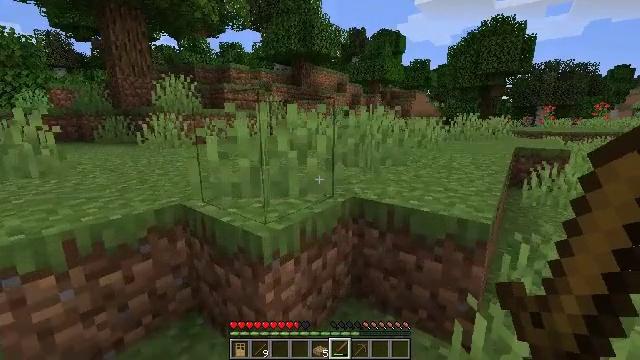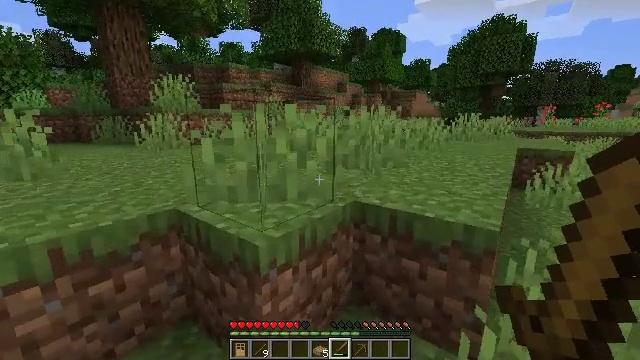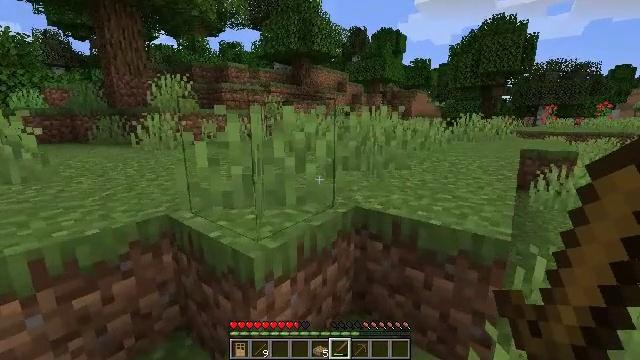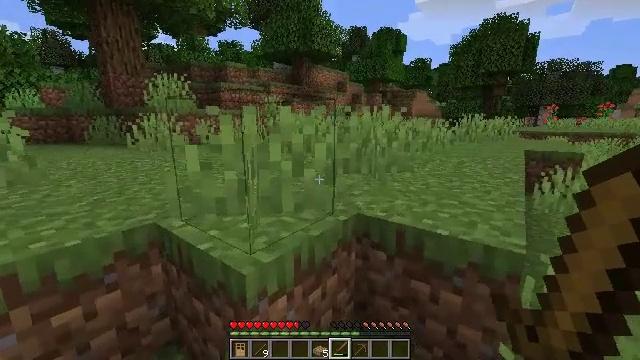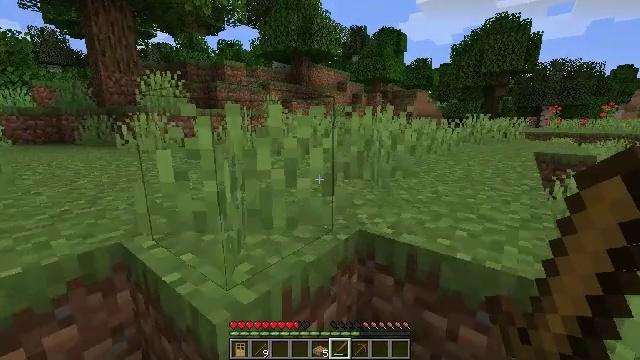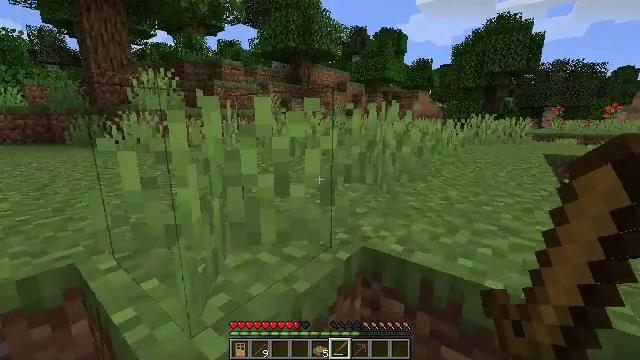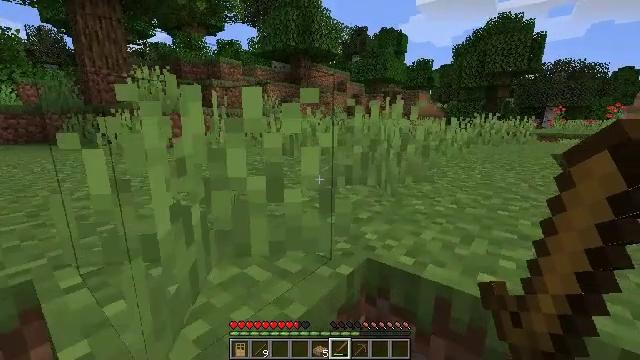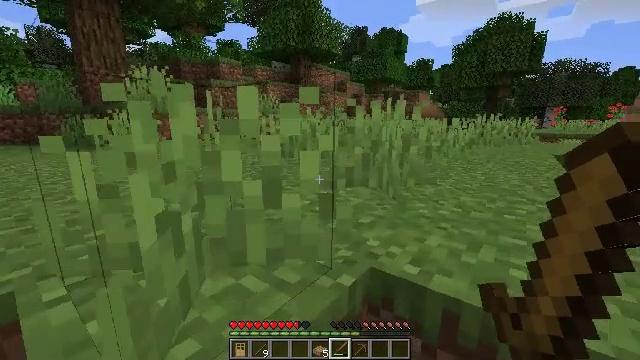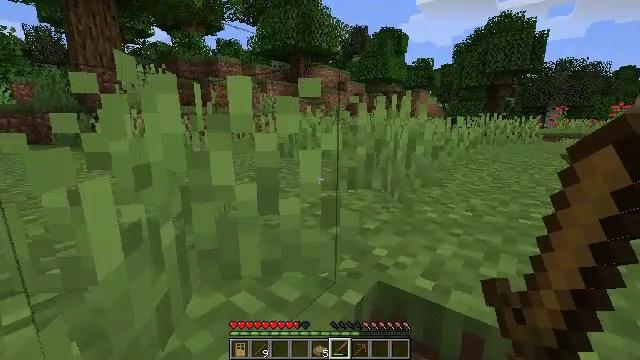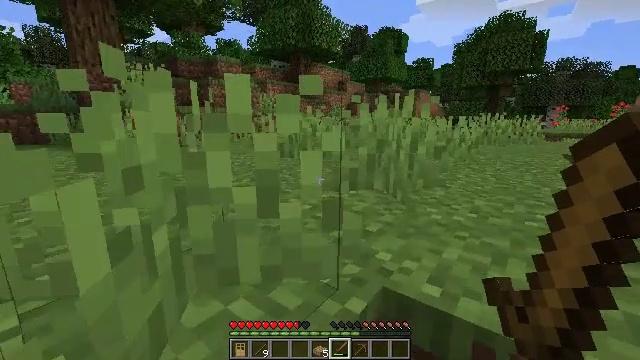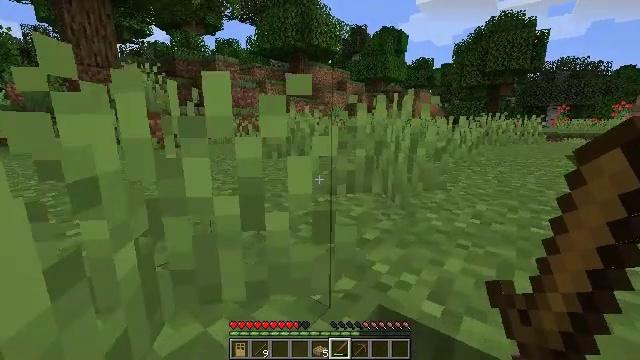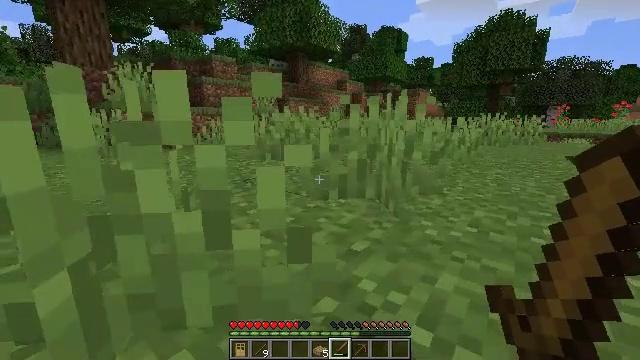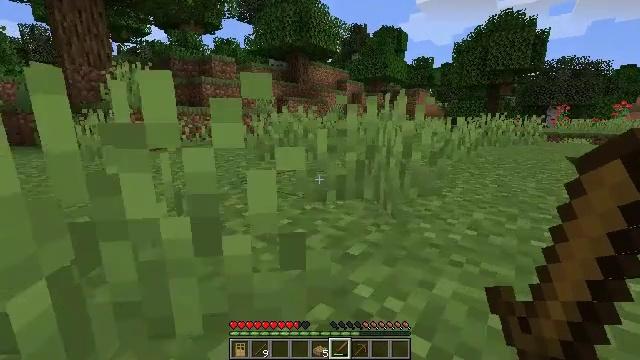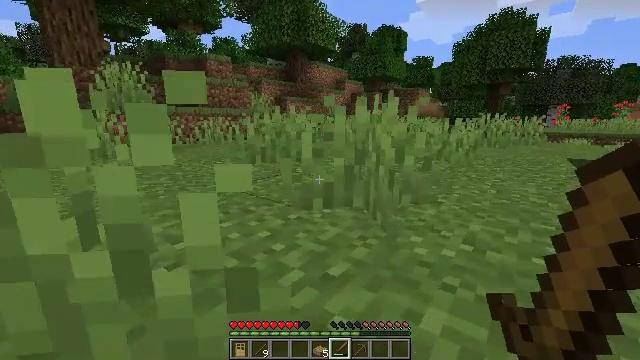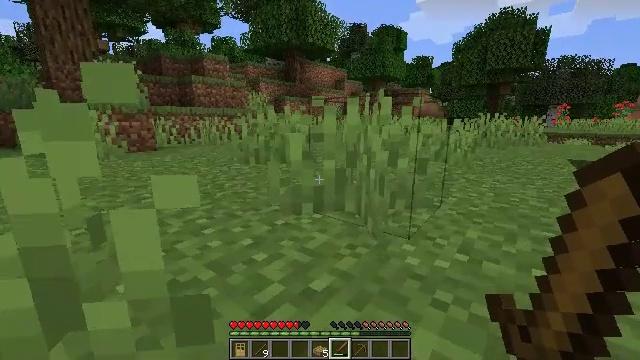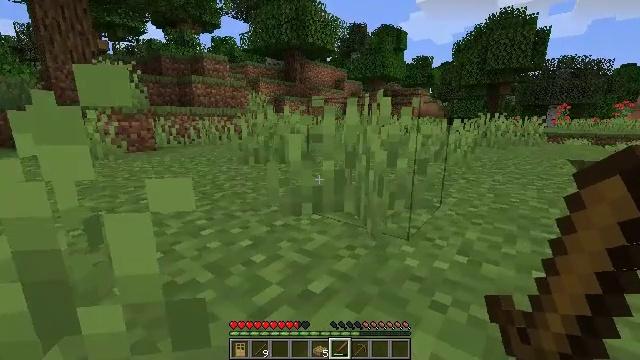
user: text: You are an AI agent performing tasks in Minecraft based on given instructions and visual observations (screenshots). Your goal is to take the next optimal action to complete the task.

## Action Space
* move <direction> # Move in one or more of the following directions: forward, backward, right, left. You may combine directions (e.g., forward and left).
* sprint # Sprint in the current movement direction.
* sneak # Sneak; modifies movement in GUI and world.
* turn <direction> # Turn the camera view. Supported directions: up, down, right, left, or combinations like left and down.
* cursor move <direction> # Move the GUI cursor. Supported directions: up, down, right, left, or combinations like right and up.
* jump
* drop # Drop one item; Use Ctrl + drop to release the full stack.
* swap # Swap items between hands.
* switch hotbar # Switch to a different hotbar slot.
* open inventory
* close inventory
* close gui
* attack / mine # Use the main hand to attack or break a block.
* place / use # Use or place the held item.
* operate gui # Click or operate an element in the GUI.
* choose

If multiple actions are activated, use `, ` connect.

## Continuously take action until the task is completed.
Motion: motion action
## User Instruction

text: Remove oak leaves from branches.
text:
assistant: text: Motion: move forward
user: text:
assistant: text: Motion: move forward
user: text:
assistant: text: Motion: move forward
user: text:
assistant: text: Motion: move forward
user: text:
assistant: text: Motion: move forward
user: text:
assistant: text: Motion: move forward
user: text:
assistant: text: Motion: no_op
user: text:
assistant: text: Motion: no_op
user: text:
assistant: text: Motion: no_op
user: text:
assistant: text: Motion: move forward
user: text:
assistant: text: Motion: move forward
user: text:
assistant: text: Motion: move forward
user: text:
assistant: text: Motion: move forward
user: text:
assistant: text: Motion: move forward
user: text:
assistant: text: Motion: move forward
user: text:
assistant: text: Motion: move forward
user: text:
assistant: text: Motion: move forward
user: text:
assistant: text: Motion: no_op
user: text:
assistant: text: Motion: no_op
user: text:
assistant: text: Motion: no_op
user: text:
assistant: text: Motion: no_op
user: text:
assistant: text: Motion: no_op
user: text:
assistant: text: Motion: no_op
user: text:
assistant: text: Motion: no_op
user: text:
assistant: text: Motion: move forward
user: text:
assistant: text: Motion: move forward
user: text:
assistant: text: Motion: move forward
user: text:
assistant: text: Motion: move forward, jump
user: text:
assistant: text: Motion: move forward, jump
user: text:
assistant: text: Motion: move forward, jump